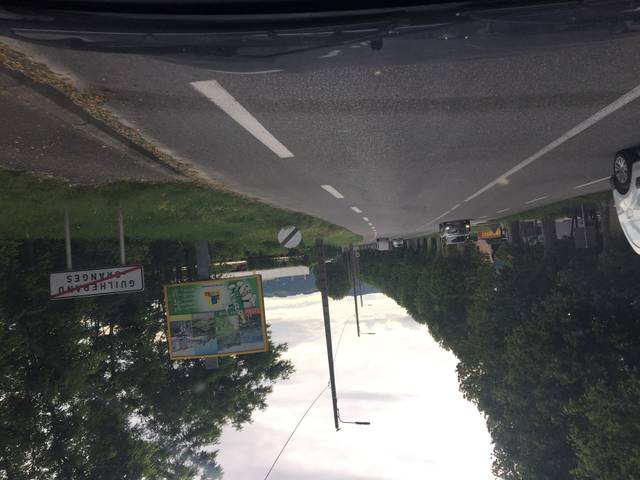
Region: France
Coordinates: 44.94, 4.865